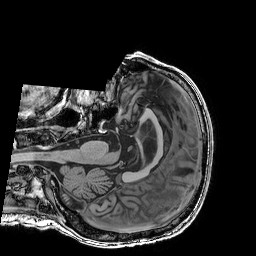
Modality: T1w
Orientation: axial
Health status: healthy
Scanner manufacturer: philips
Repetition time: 0.007638 s
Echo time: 0.00351 s